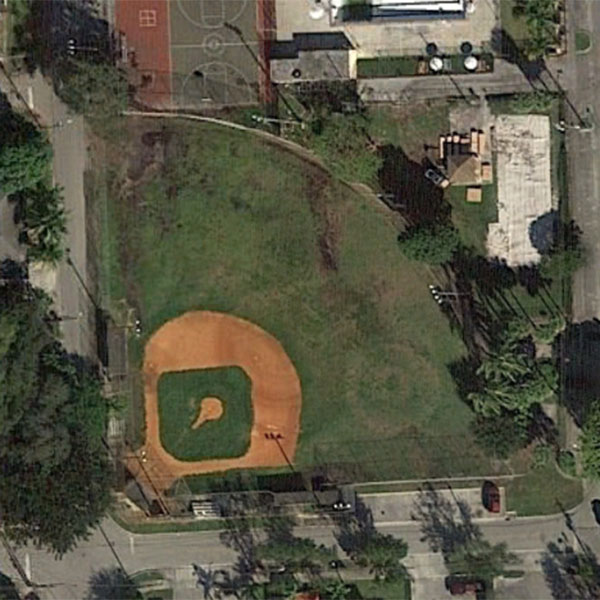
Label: BaseballField